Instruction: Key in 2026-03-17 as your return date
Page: home
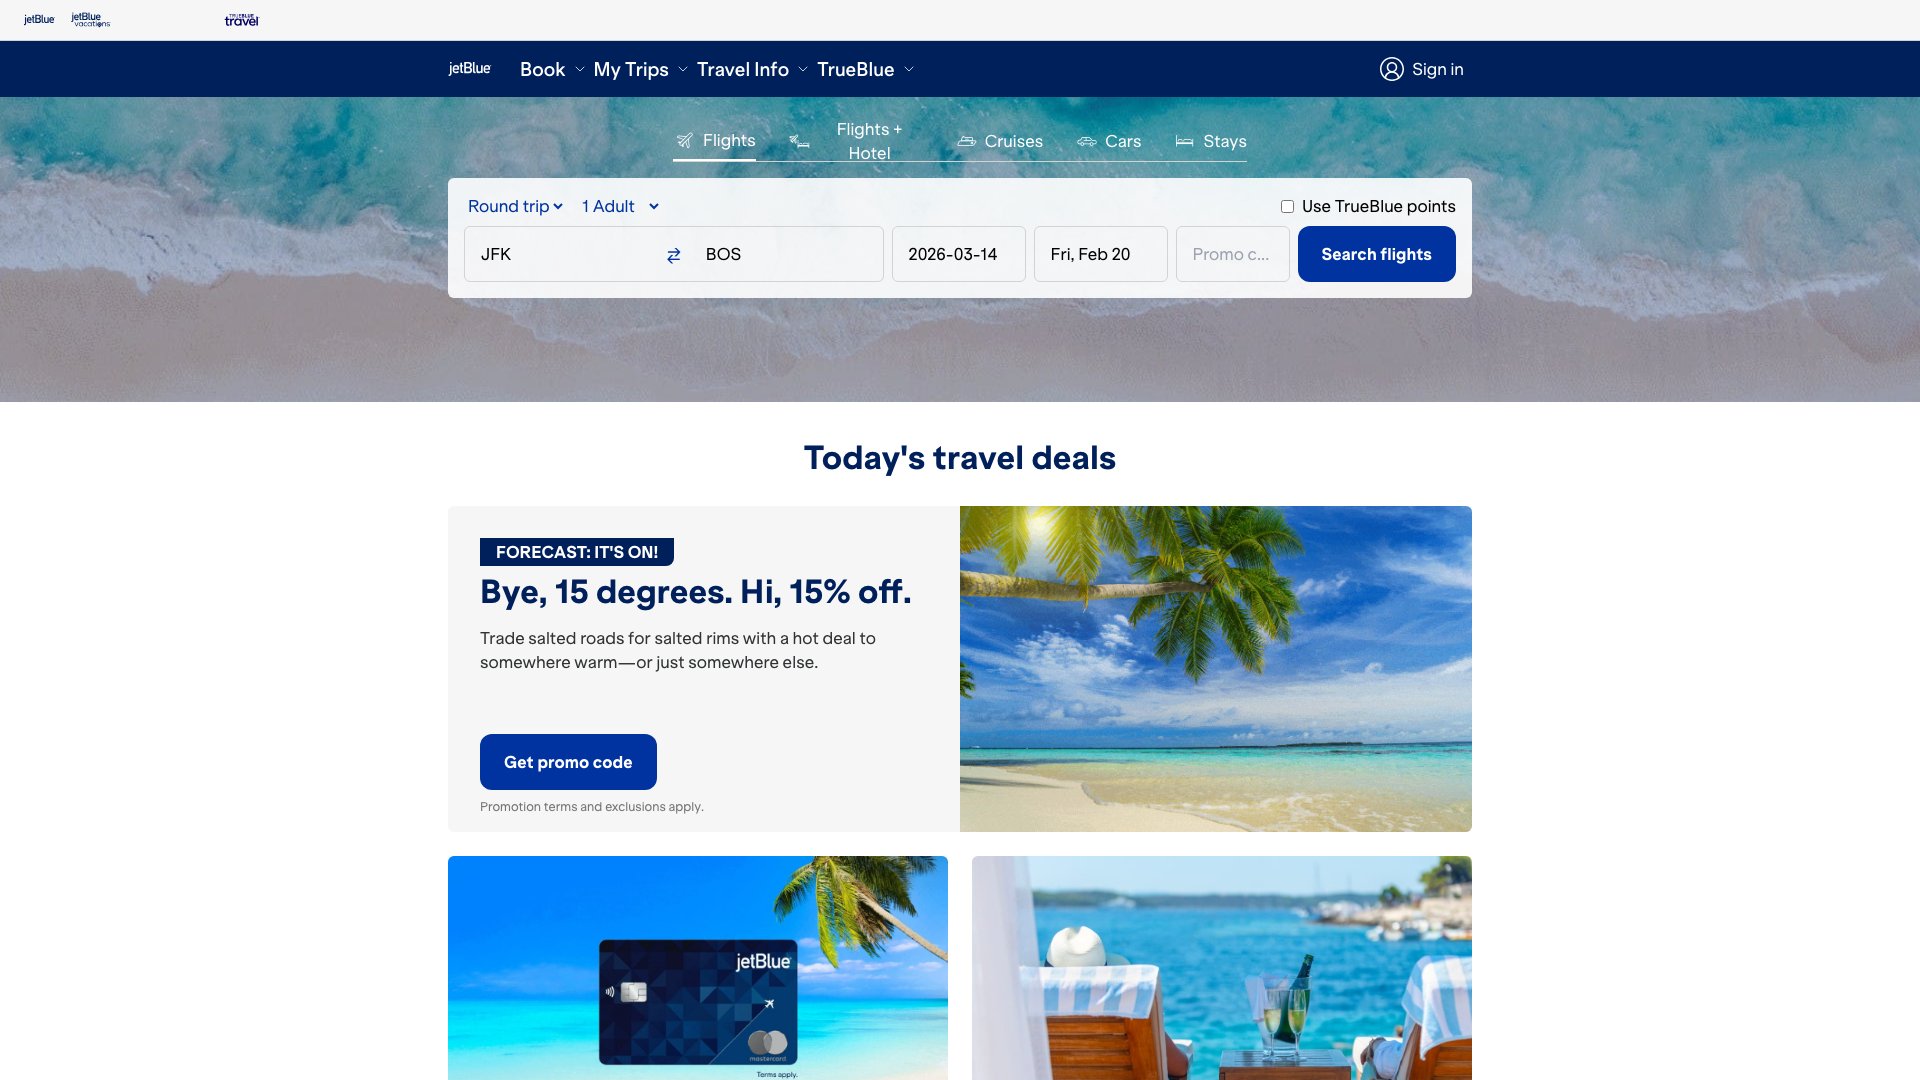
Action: type